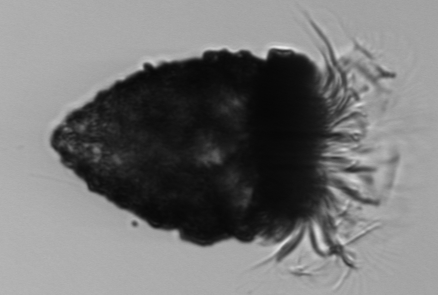
Label: Stenosemella_morphotype1